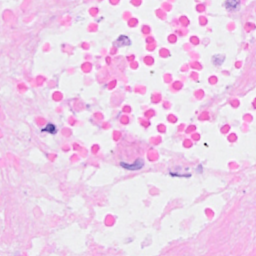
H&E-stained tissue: Breast